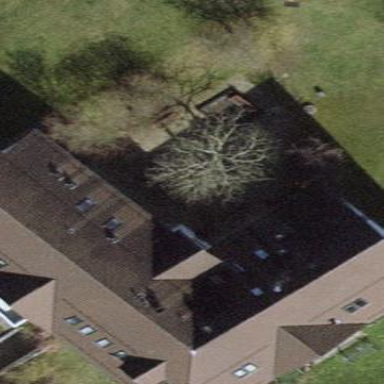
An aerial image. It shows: Building with tile roof.